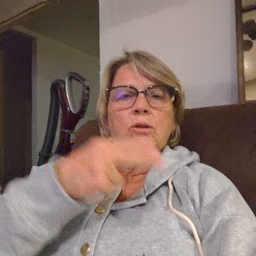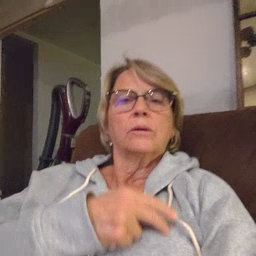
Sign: scissors